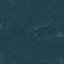
Label: Forest